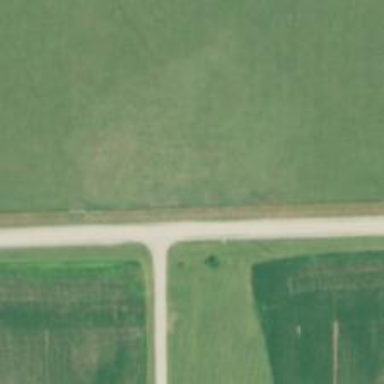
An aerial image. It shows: Unclassified road.